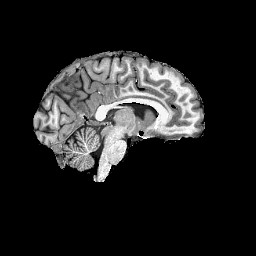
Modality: T1w
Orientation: sagittal
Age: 20
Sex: male